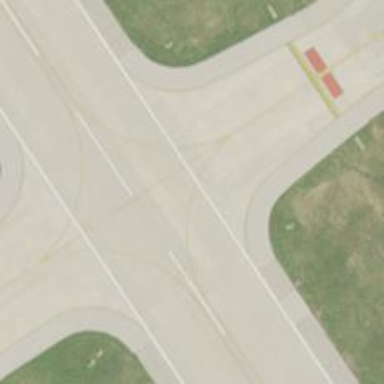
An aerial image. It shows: View of taxiway at the airport.